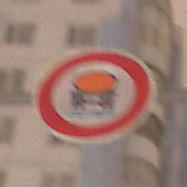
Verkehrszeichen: VerbotFahrzeugeWassergefaehrdenderLadung
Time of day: Night
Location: Outdoor (Urban)
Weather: Overcast
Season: Winter
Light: Artificial